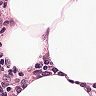
Metastatic tissue present: no